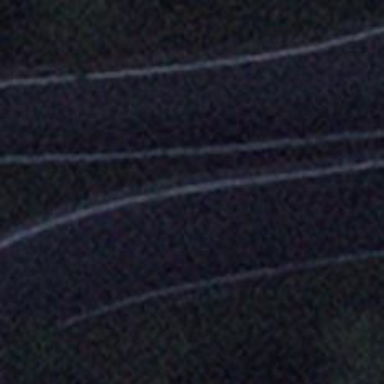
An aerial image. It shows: Guard rail.